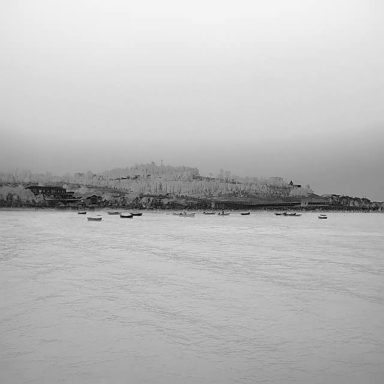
There are 13 bulk_carriers in the infrared image.